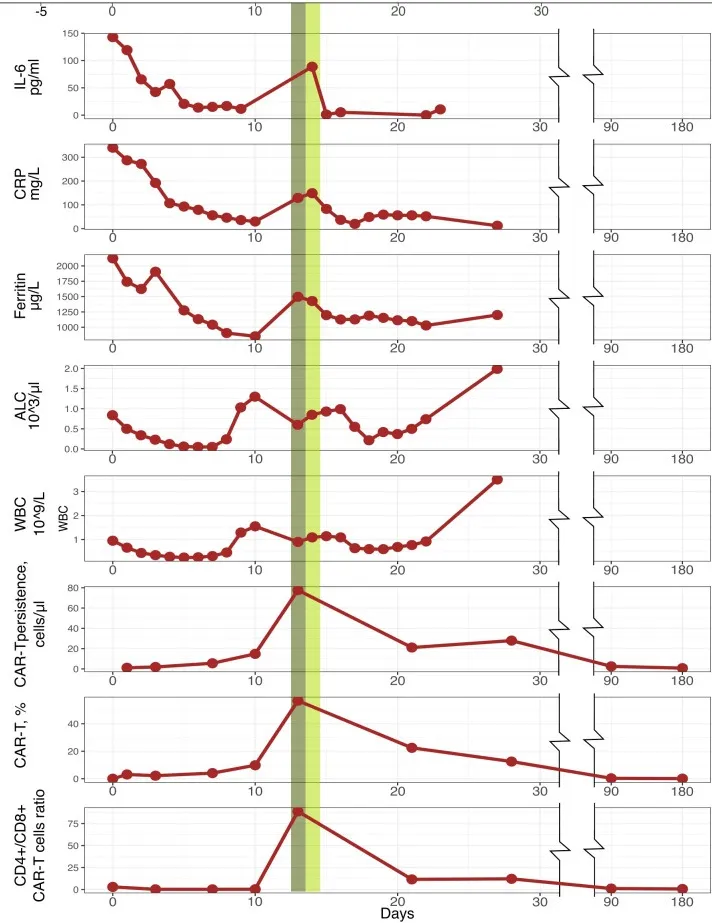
Biochemical and immunological kinetics after CD19 CAR-T cell infusion.
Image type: pathology (masson_trichrome)